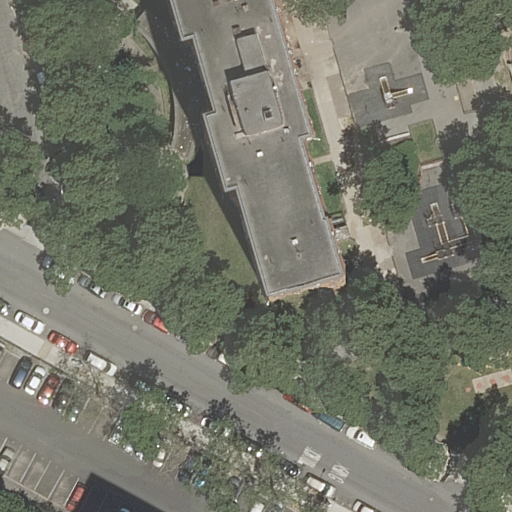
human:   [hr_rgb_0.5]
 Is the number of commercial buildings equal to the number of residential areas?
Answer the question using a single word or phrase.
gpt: no

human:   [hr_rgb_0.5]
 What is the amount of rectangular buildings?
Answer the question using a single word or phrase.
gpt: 0

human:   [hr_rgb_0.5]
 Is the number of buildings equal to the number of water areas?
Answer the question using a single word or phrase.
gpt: no

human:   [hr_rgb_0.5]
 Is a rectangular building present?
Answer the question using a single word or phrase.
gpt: no

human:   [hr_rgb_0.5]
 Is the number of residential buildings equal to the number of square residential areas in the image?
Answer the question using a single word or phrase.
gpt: no

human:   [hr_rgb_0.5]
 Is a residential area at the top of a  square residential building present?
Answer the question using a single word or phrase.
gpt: no

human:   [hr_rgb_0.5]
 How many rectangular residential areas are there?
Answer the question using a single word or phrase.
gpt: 2

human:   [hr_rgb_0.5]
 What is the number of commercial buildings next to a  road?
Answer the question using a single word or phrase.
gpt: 0

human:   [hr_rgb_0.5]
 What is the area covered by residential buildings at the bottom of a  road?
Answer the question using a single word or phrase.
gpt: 0m2

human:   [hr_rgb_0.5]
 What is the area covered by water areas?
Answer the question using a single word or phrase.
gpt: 0m2

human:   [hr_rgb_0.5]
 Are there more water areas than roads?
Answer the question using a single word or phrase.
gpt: no

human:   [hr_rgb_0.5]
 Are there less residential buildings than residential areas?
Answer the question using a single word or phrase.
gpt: yes

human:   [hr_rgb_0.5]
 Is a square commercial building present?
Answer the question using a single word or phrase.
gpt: no

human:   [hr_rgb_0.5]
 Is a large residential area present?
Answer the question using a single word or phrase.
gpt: yes

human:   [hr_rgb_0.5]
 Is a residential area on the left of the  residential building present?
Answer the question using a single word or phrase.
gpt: no

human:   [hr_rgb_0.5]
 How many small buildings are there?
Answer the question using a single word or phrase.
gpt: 0

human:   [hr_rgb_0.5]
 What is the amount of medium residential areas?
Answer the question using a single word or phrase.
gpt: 1

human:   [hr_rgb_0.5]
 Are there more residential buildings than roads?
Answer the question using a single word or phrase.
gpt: no

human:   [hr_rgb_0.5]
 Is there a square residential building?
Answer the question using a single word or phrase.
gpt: no

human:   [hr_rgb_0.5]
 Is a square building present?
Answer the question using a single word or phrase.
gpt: no

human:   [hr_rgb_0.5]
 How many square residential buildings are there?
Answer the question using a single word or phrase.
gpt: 0

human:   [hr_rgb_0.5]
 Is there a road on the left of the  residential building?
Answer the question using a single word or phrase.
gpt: yes

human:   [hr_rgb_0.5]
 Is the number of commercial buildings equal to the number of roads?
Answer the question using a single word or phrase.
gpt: no

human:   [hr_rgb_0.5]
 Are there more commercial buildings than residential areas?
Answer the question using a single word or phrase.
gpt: no

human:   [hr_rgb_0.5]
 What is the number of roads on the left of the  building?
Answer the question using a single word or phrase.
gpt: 3

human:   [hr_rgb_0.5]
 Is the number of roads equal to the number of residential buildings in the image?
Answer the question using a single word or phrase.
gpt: no

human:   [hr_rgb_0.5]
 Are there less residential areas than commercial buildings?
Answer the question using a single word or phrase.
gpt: no

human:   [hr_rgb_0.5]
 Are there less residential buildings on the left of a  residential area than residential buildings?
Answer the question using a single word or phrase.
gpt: no

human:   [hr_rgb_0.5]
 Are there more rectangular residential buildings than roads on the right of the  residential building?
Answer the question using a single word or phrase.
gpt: no

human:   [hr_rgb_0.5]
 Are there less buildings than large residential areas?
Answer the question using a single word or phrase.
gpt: no

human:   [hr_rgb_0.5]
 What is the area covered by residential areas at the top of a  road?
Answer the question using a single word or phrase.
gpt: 0m2

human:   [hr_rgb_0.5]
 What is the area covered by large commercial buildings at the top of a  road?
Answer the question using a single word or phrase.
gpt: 0m2

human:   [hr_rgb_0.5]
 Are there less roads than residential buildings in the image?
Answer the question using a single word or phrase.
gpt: no

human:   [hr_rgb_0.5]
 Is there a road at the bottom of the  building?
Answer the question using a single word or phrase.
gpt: yes

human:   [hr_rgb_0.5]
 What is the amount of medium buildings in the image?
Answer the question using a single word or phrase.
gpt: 0

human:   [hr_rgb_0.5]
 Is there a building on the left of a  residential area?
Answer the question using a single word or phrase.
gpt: yes